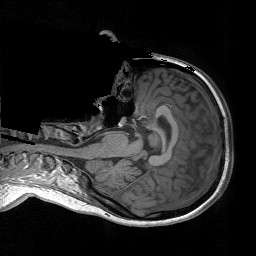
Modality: T1w
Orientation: axial